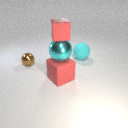
large cyan metal sphere below small red rubber cube